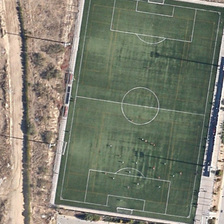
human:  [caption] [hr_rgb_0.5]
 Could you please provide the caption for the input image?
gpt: many people are in a football field .

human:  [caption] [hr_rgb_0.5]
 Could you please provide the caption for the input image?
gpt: many people are in a football field .

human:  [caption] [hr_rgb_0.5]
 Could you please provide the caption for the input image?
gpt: many people are in a football field .

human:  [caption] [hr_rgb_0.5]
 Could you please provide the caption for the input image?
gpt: many people are in a football field .

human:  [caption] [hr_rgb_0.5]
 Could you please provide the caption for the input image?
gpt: many people are in a football field .